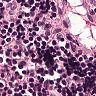
Metastatic tissue present: no